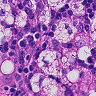
Metastatic tissue present: no